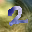
Label: 2